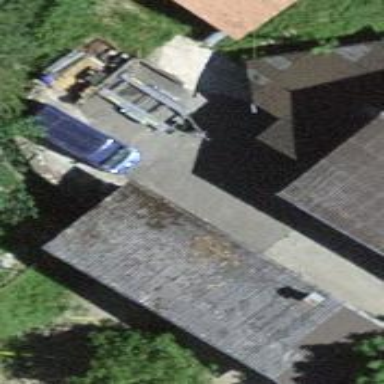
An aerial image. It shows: Rural barn.